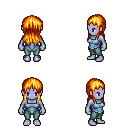
a pixel art fantasy rpg character, female body template, dark elf, purple skin, blue vest, teal pants, light blonde unkempt hairstyle, four views (front, back, left, right), 2x2 character sprite sheet, small pixel art, hard edges, no anti-aliasing